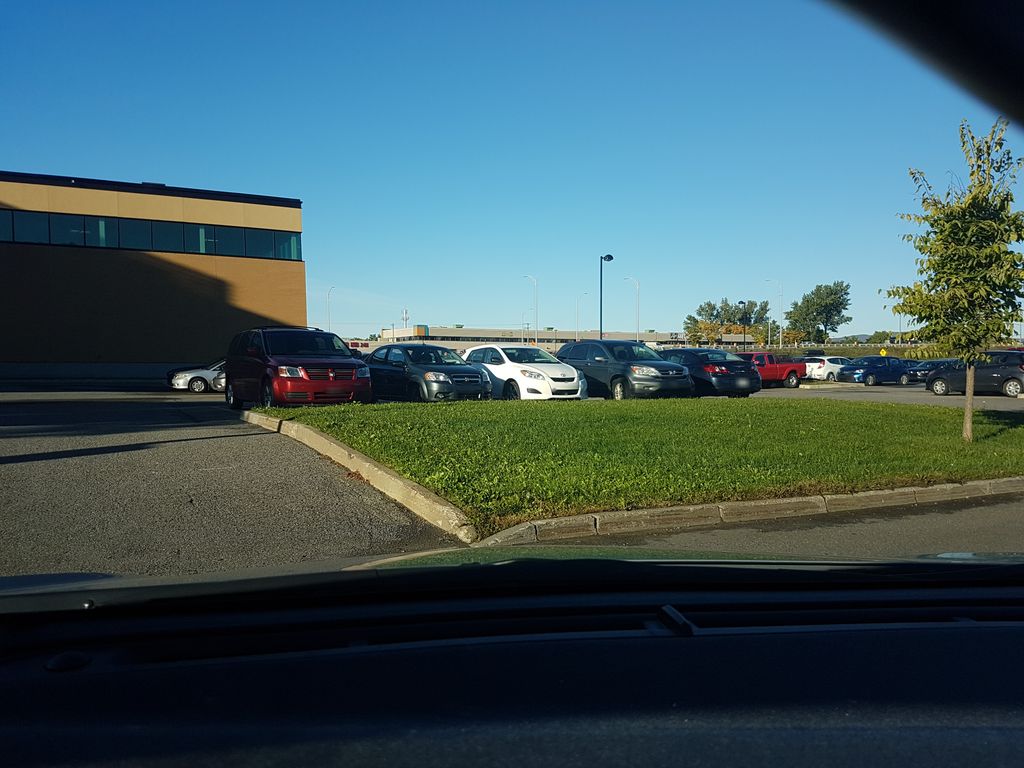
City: quebec_city